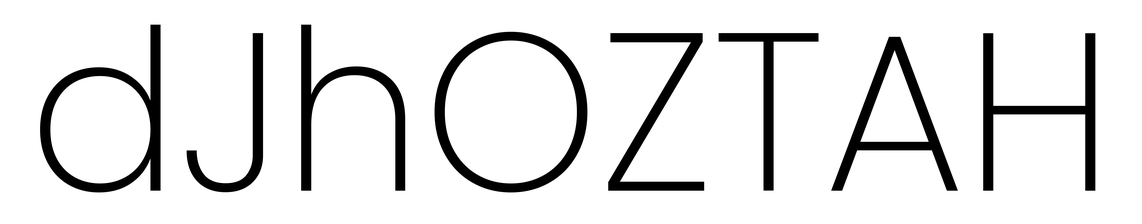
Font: Poppins-ExtraLight